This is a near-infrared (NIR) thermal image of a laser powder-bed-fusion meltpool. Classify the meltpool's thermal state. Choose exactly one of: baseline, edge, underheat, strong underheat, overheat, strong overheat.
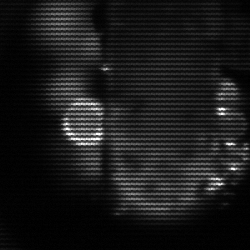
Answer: strong underheat